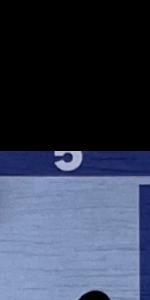
Label: Empty